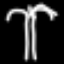
Label: palm tree